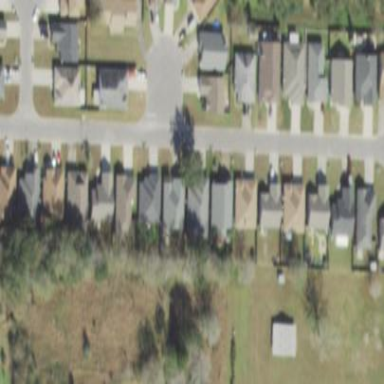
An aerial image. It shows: Residential area composed of single-family homes.